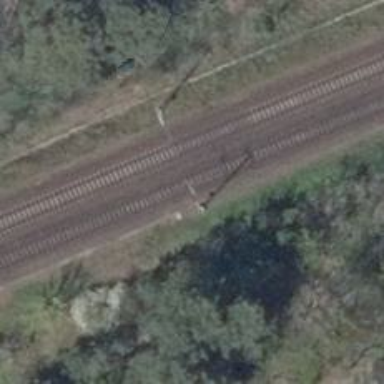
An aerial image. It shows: Railway milestone with catenary mast.